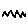
Label: zigzag